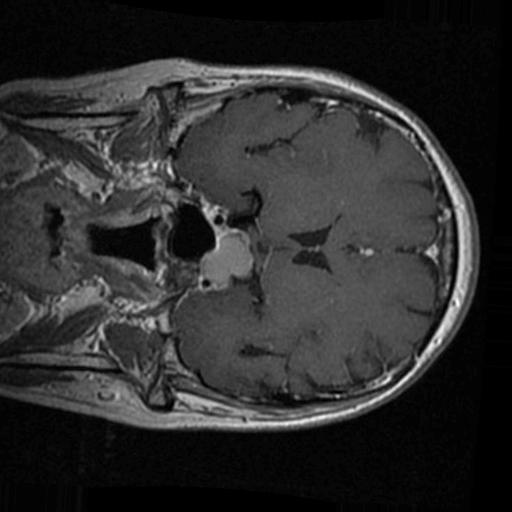
Label: brain_tumor